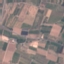
Land use / land cover: PermanentCrop